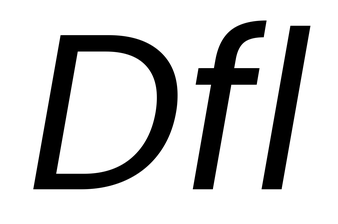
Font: Poppins-Italic